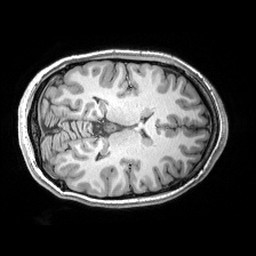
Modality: T1w
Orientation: axial
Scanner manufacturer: siemens
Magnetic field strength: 3 T
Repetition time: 2.53 s
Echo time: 0.00299 s